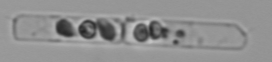
Label: Guinardia_delicatula_TAG_internal_parasite